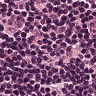
Metastatic tissue present: no